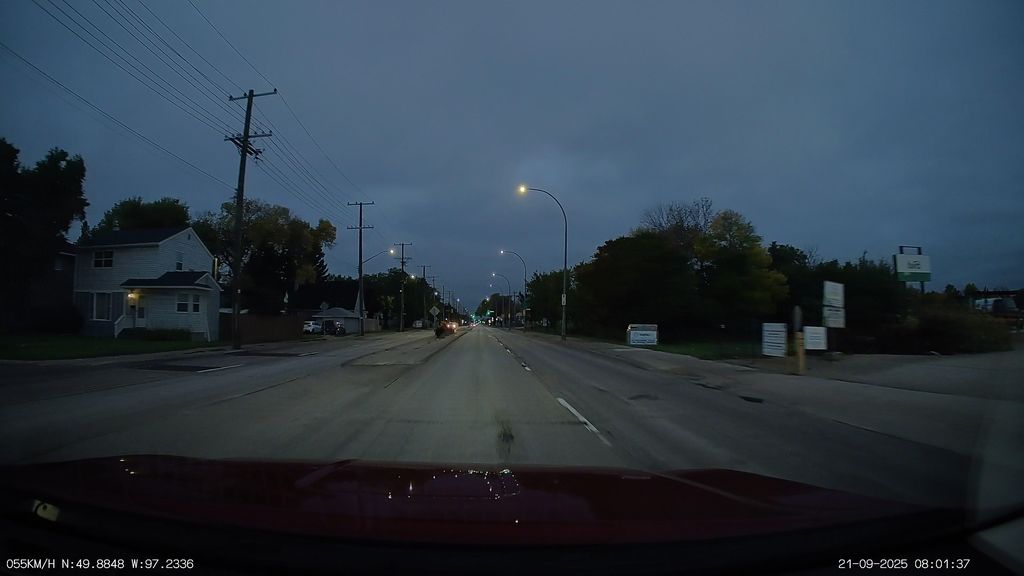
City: winnipeg